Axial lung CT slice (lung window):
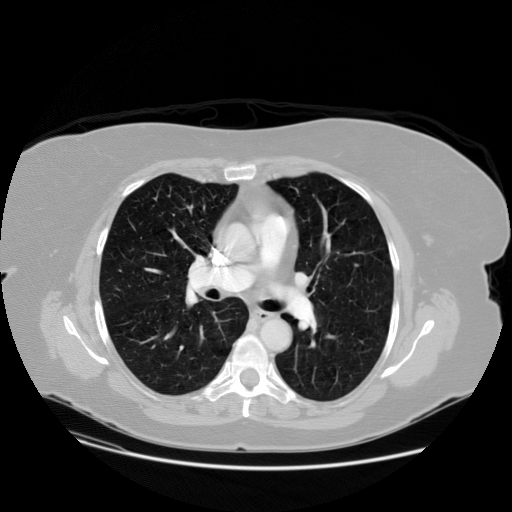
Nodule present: no